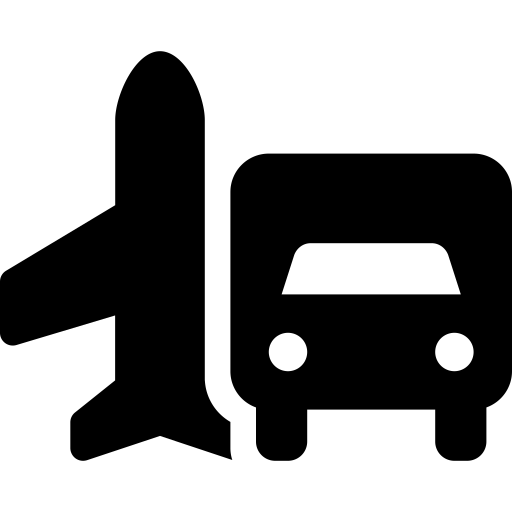
Tags: icon, FontAwesome, fa-icon, solid, truck, plane